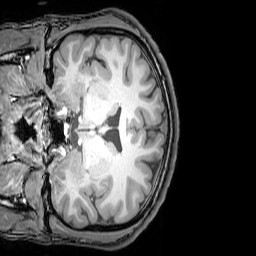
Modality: T1w
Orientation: coronal
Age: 24
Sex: male
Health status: healthy
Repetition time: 0.081 s
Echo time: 0.037 s